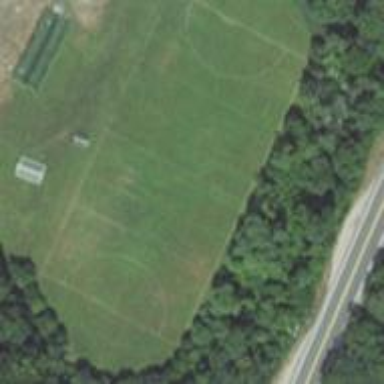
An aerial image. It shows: Soccer pitch for leisure land activities.